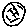
Label: moon